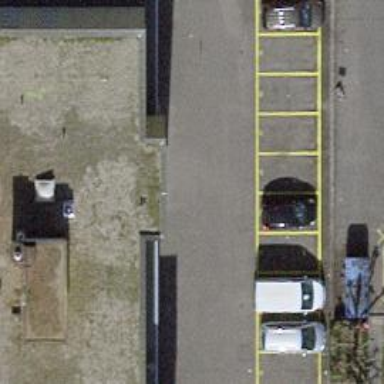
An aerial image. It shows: Footway made of paving stones.